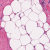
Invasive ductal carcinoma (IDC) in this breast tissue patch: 0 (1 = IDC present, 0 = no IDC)